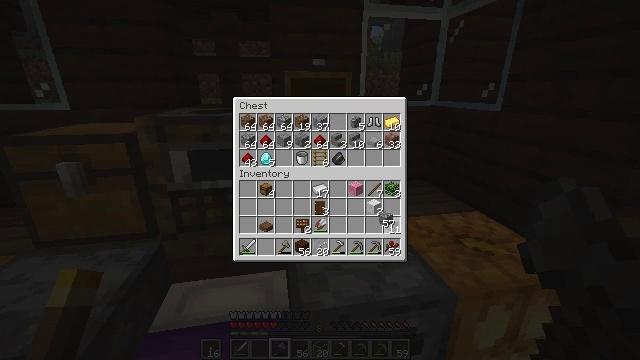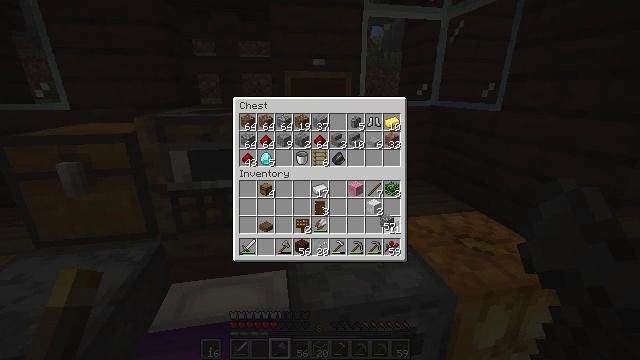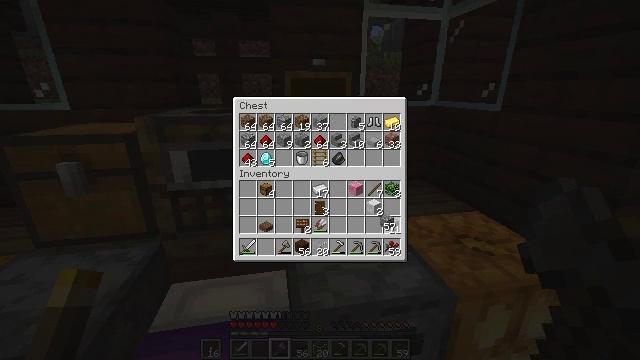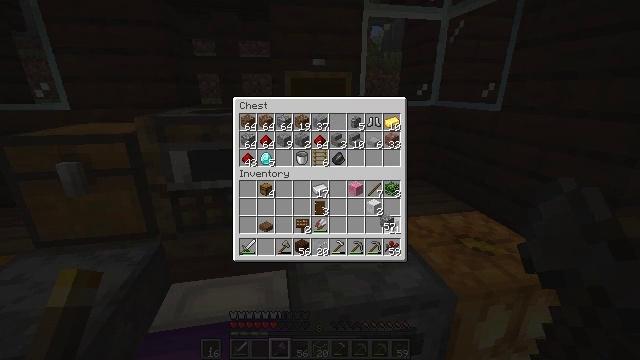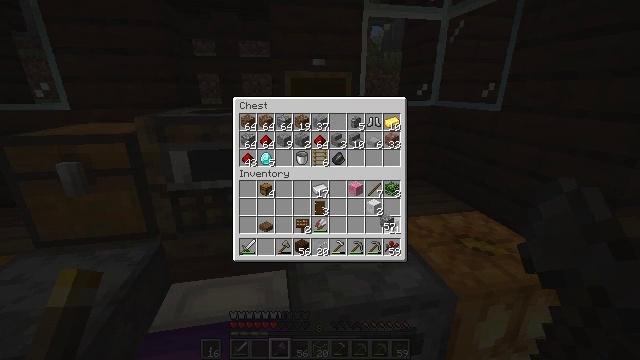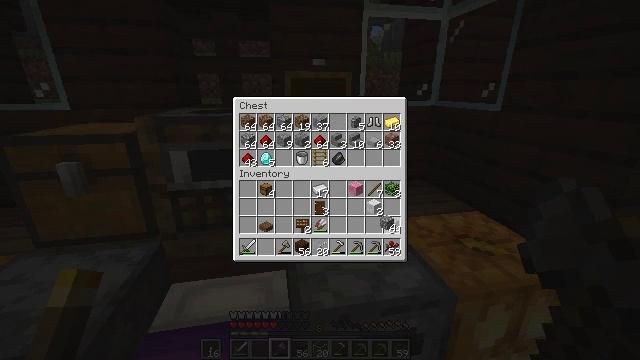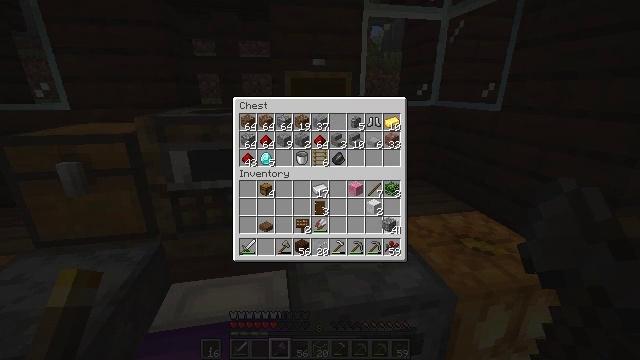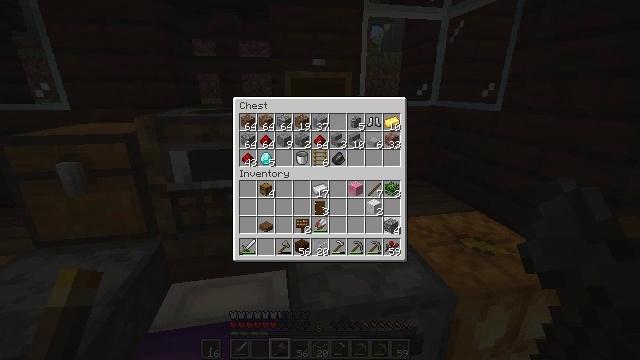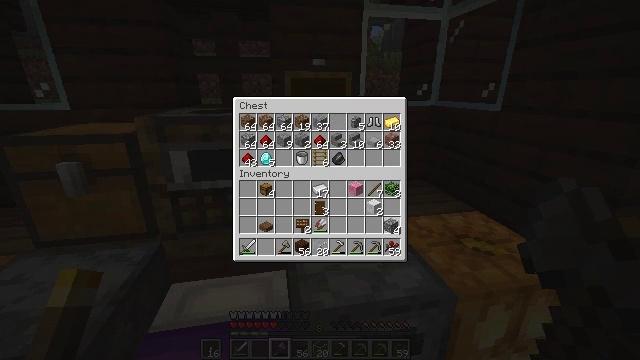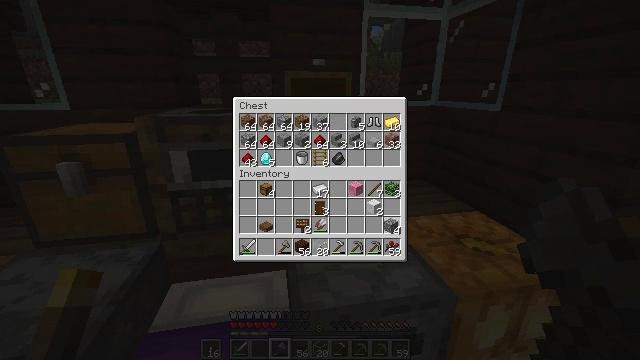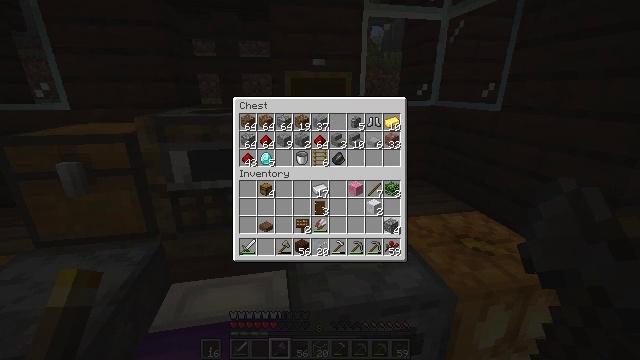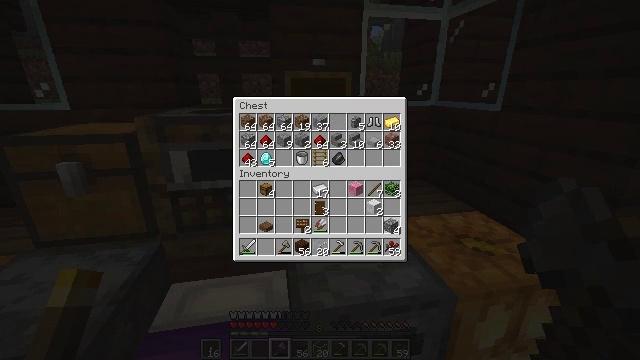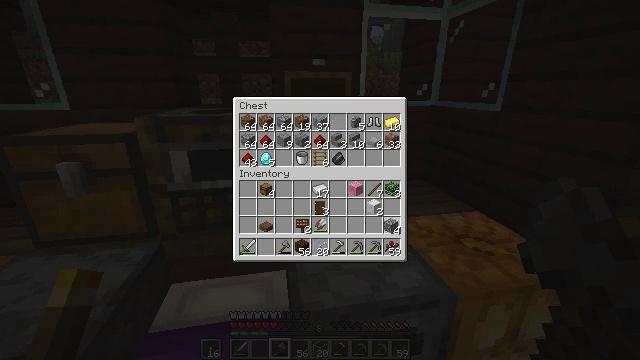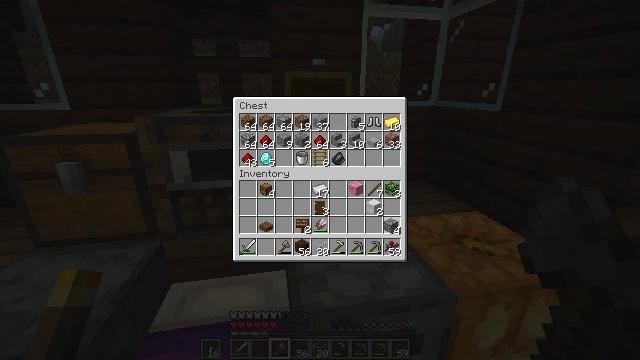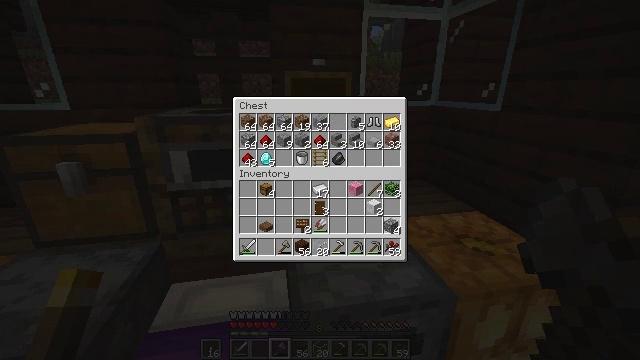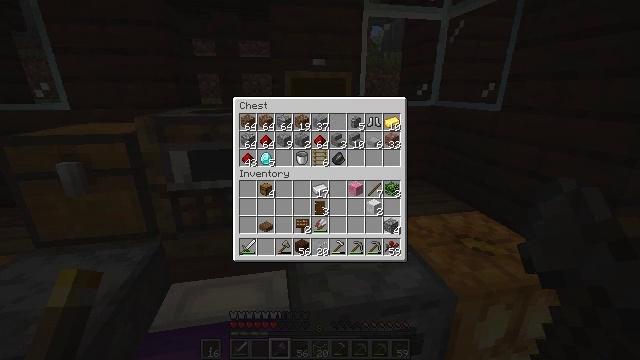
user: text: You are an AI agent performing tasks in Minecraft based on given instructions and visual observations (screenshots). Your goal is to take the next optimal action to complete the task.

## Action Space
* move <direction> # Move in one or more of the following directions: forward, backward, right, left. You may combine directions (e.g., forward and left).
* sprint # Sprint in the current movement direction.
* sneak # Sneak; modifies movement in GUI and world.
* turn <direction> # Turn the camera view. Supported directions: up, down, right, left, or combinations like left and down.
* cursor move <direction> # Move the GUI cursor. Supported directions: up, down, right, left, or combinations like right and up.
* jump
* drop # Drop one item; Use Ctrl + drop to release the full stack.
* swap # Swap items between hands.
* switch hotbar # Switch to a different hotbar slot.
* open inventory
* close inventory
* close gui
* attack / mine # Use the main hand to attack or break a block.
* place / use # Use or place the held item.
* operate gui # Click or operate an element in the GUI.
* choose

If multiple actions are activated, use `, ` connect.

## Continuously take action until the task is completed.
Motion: motion action
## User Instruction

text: Craft three cobblestone slab from six cobblestone.
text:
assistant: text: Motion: no_op
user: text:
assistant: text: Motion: operate gui
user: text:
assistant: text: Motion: operate gui
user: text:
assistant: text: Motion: operate gui
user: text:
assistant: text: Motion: no_op
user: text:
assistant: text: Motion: no_op
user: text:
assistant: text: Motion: no_op
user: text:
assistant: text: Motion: no_op
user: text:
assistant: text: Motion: no_op
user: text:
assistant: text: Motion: no_op
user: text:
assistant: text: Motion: no_op
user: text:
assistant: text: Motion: no_op
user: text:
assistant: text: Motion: no_op
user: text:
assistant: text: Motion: no_op
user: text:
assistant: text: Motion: no_op
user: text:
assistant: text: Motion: no_op
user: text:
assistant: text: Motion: cursor move left
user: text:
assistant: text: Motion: cursor move left
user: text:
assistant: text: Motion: no_op
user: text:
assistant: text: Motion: no_op
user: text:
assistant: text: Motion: no_op
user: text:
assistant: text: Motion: cursor move up
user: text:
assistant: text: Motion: cursor move right and up
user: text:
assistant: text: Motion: cursor move up
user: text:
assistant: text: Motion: cursor move up
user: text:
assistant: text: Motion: no_op
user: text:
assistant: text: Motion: no_op
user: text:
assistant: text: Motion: cursor move left
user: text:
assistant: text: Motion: no_op
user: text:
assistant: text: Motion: no_op